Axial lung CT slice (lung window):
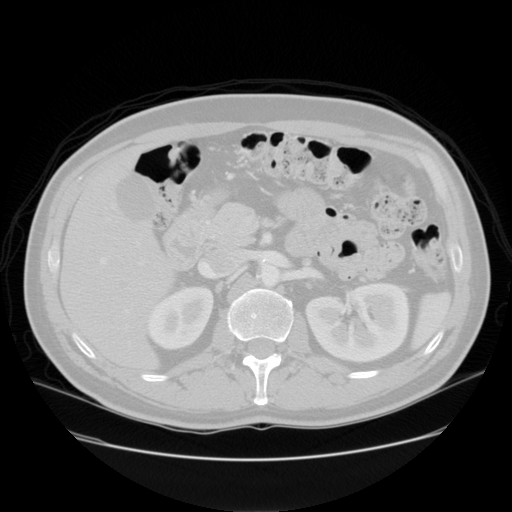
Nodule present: no